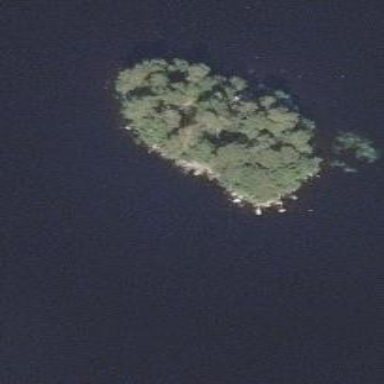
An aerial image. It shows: Islet surrounded by woodland.